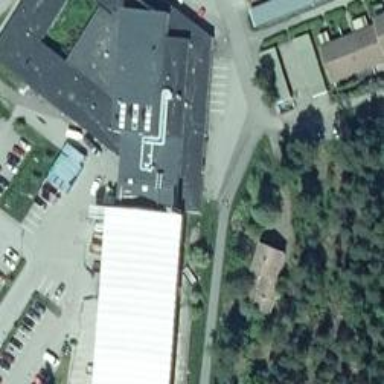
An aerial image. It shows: Clinic.